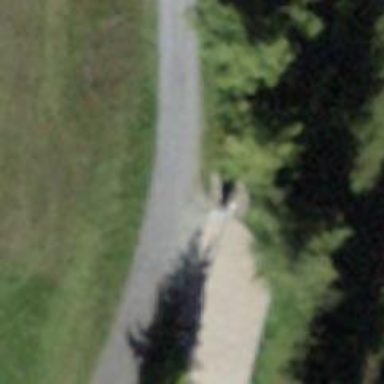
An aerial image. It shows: Track road with sidewalks on both sides.